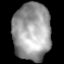
Tissue: lung
Cell type: T cells
Senescence score: 0.1869
Nuclear area (px): 2114
Mean DAPI intensity: 156.685